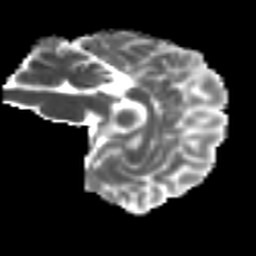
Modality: MD
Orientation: sagittal
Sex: female
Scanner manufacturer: ge
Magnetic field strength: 3 T
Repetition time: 7 s
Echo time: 0.08 s